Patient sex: M
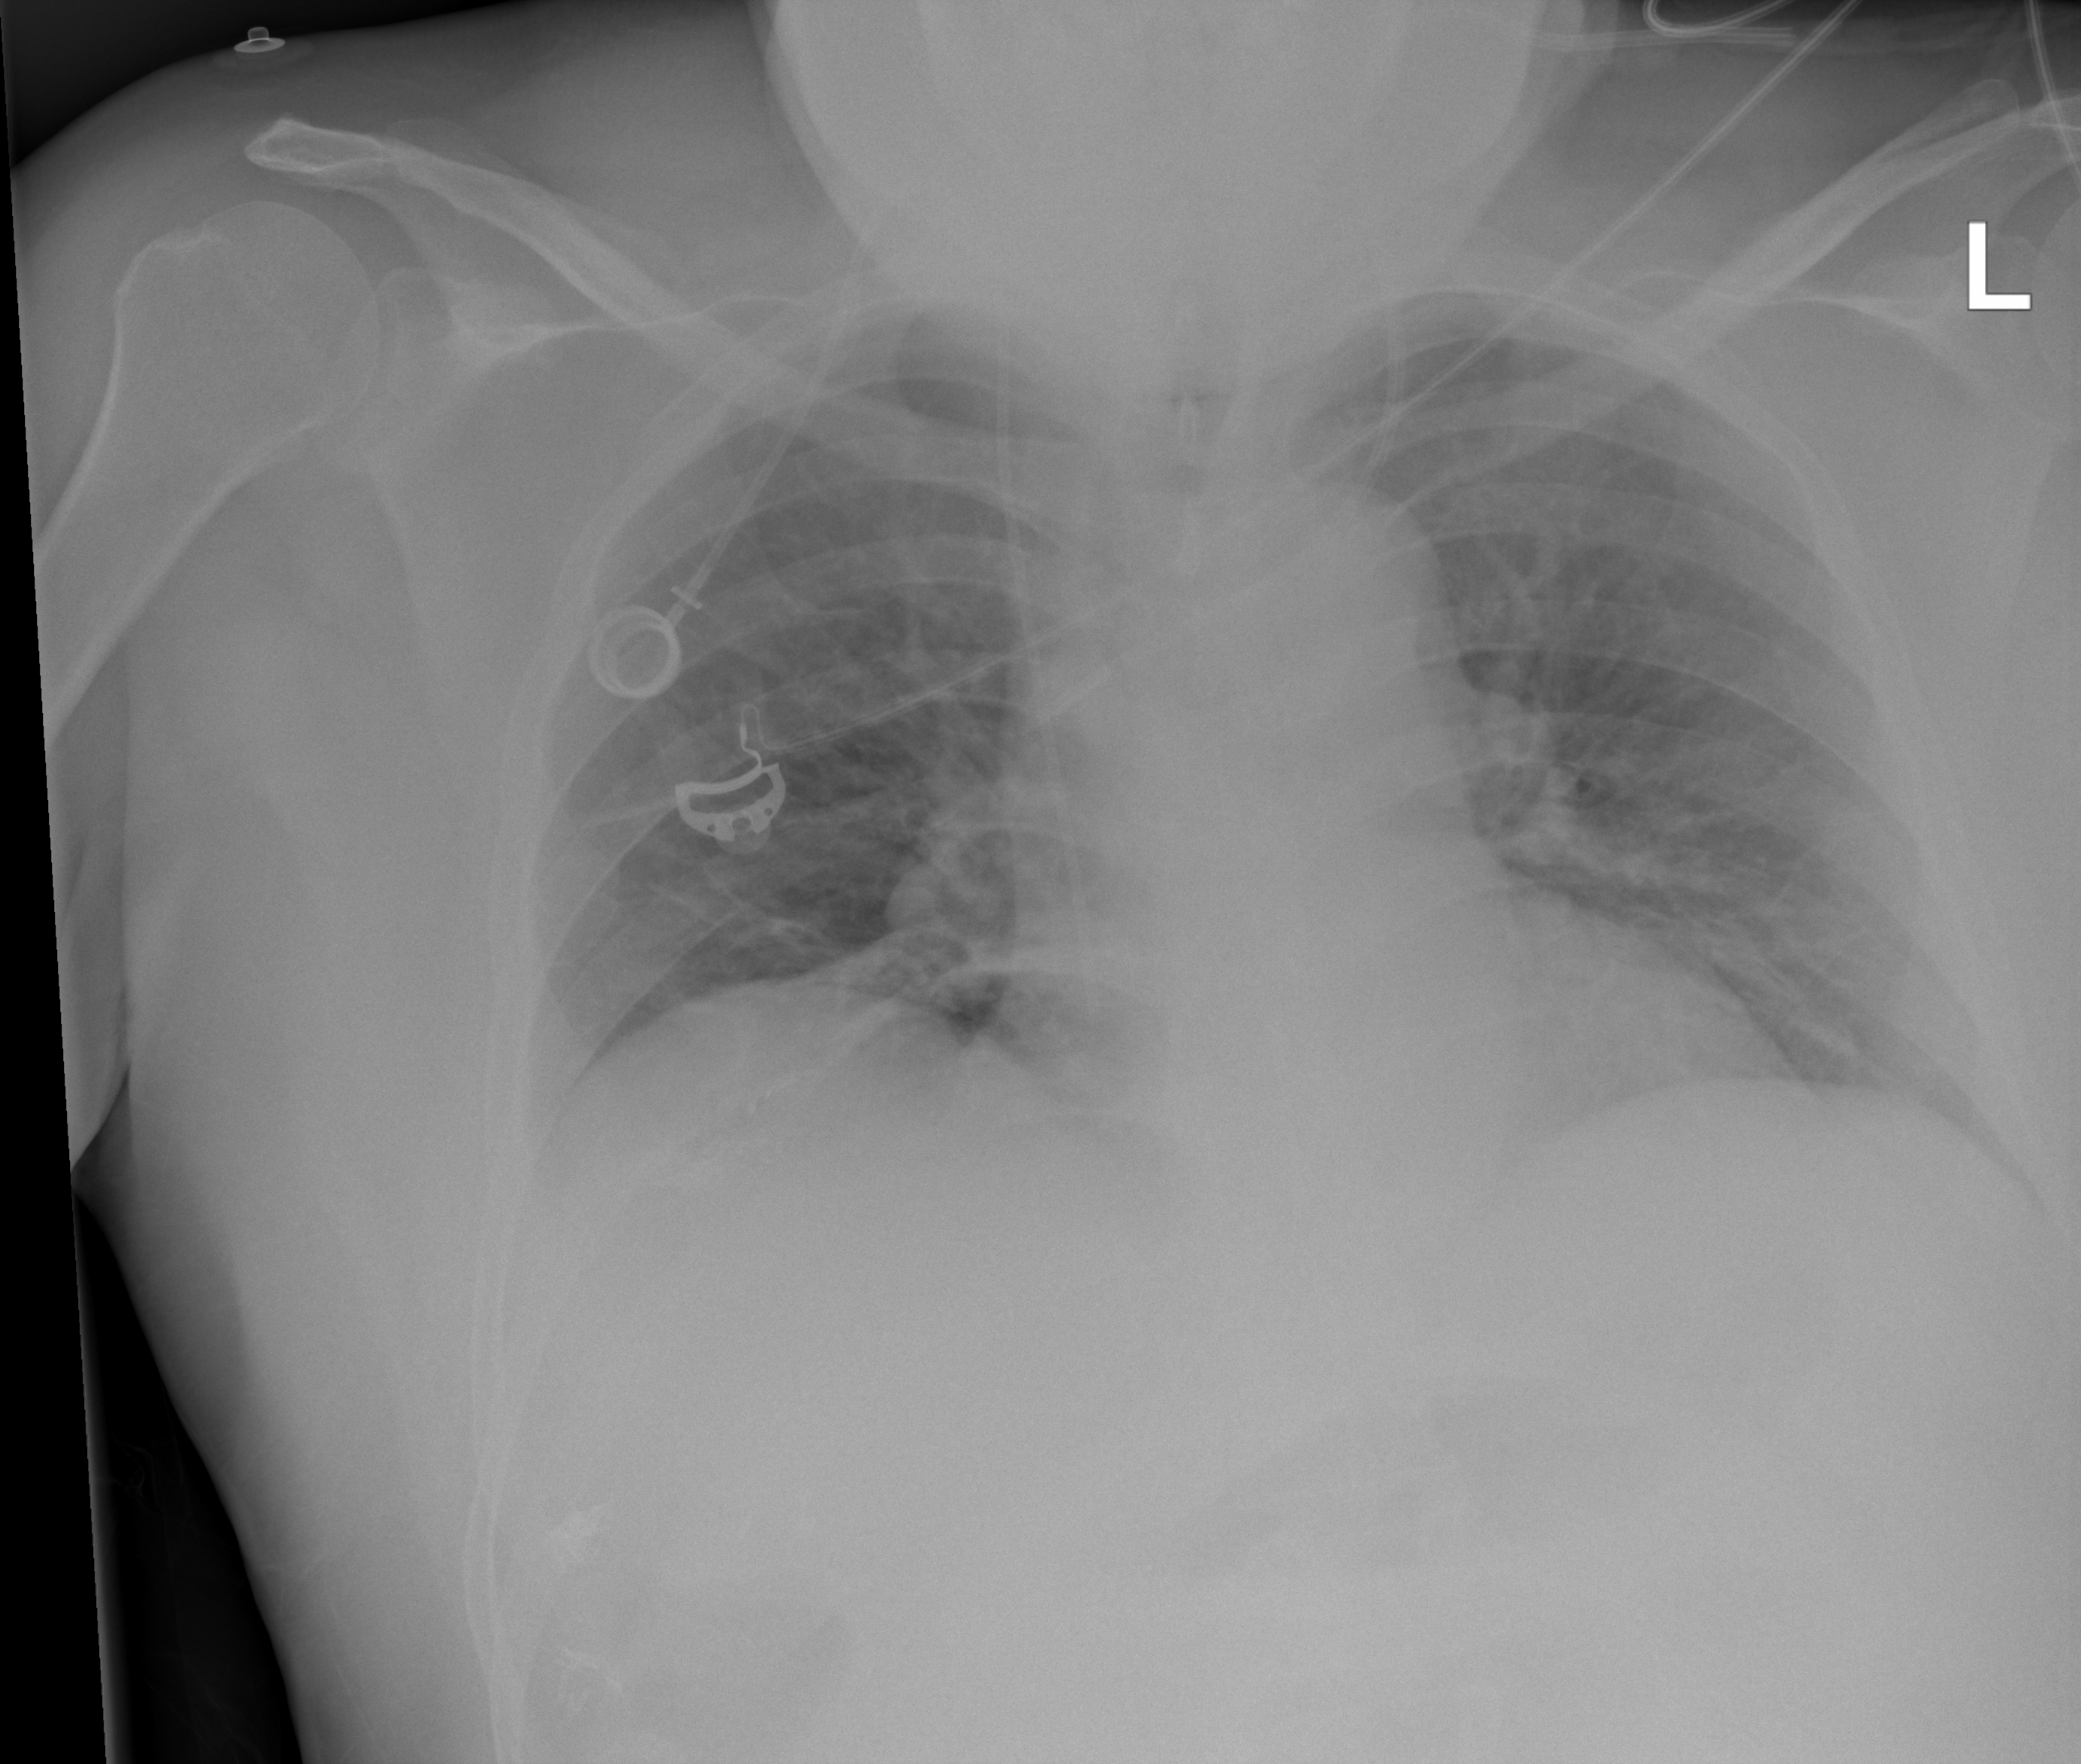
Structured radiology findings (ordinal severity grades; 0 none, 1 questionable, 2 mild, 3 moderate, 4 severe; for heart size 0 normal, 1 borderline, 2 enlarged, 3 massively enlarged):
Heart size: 1
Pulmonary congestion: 2
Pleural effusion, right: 2
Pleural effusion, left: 0
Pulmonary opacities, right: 1
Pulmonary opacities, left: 1
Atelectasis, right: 2
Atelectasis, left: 2